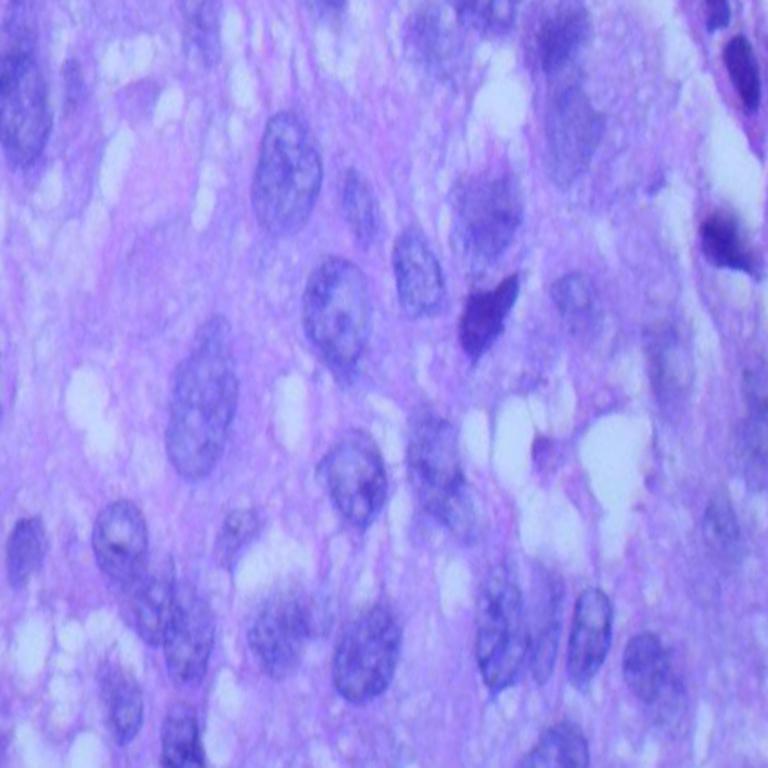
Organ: lung
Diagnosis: squamous carcinomas